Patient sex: M
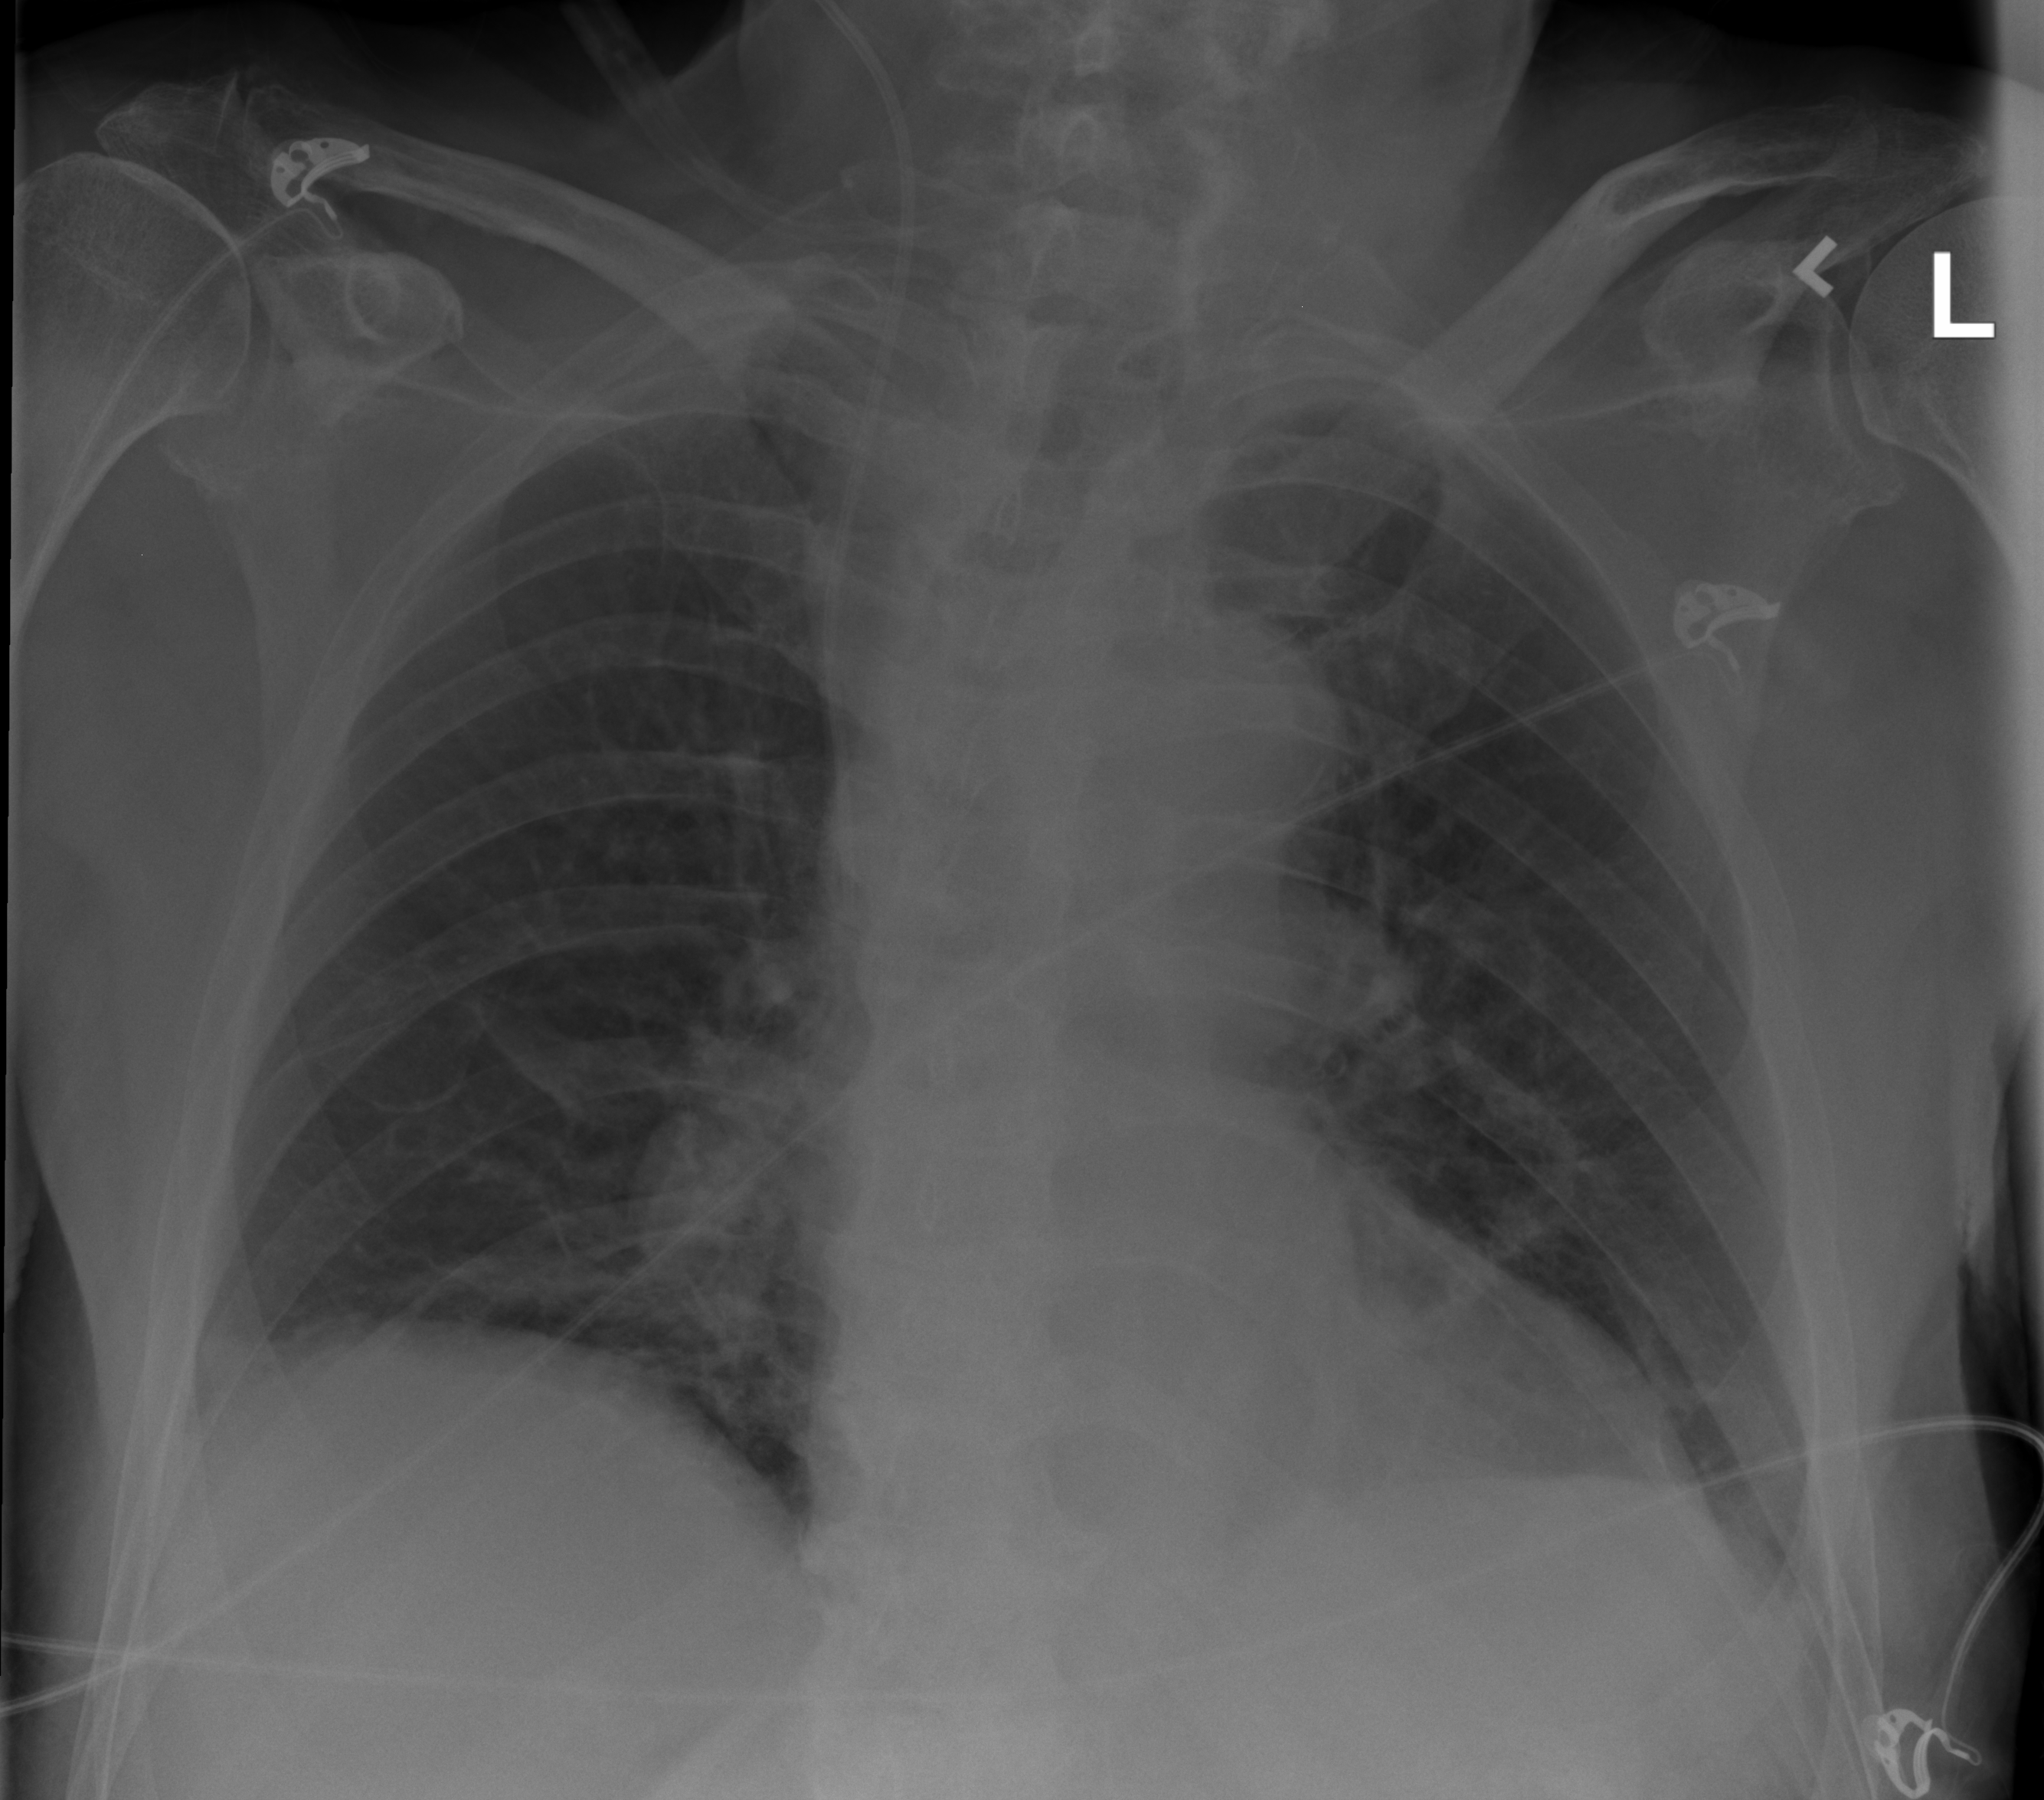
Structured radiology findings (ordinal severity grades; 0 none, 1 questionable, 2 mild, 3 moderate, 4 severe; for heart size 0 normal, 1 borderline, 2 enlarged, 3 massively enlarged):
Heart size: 1
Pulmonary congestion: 1
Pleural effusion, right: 0
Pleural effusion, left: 0
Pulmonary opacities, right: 0
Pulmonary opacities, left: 0
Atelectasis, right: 2
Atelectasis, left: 0